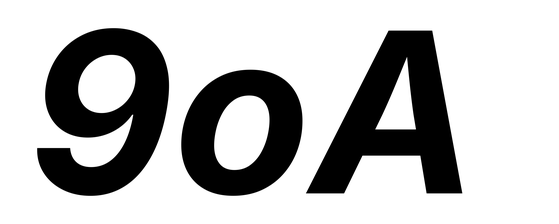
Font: Inter-Italic_Bold_Italic